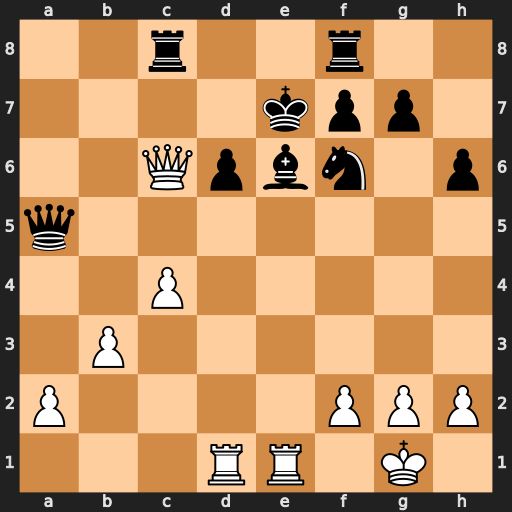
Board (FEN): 2r2r2/4kpp1/2Qpbn1p/q7/2P5/1P6/P4PPP/3RR1K1
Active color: w
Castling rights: -
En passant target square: -
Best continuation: Qxd6+ Ke8 Rxe6+ fxe6 Qxe6#